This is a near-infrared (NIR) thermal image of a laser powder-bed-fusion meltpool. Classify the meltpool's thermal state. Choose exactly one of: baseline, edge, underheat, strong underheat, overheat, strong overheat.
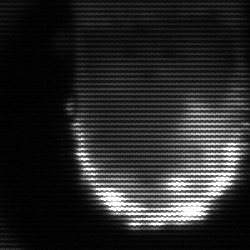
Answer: baseline